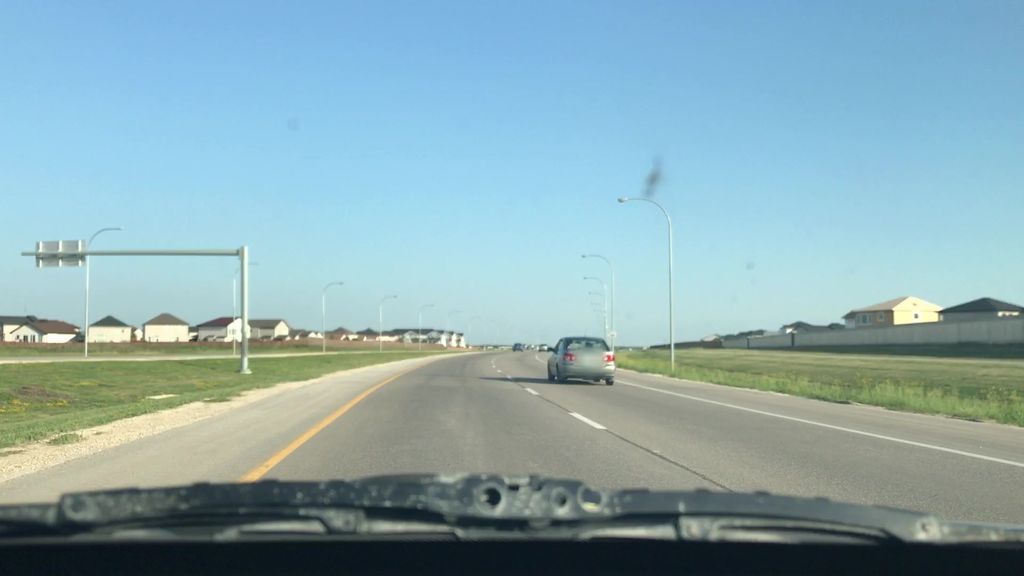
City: winnipeg